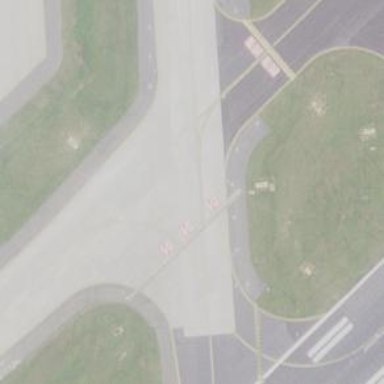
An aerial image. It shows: Image of taxiway at airport.